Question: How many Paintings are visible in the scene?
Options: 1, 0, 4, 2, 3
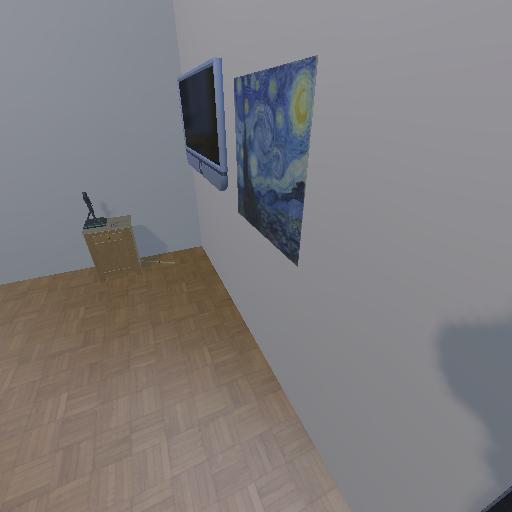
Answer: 1